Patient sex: M
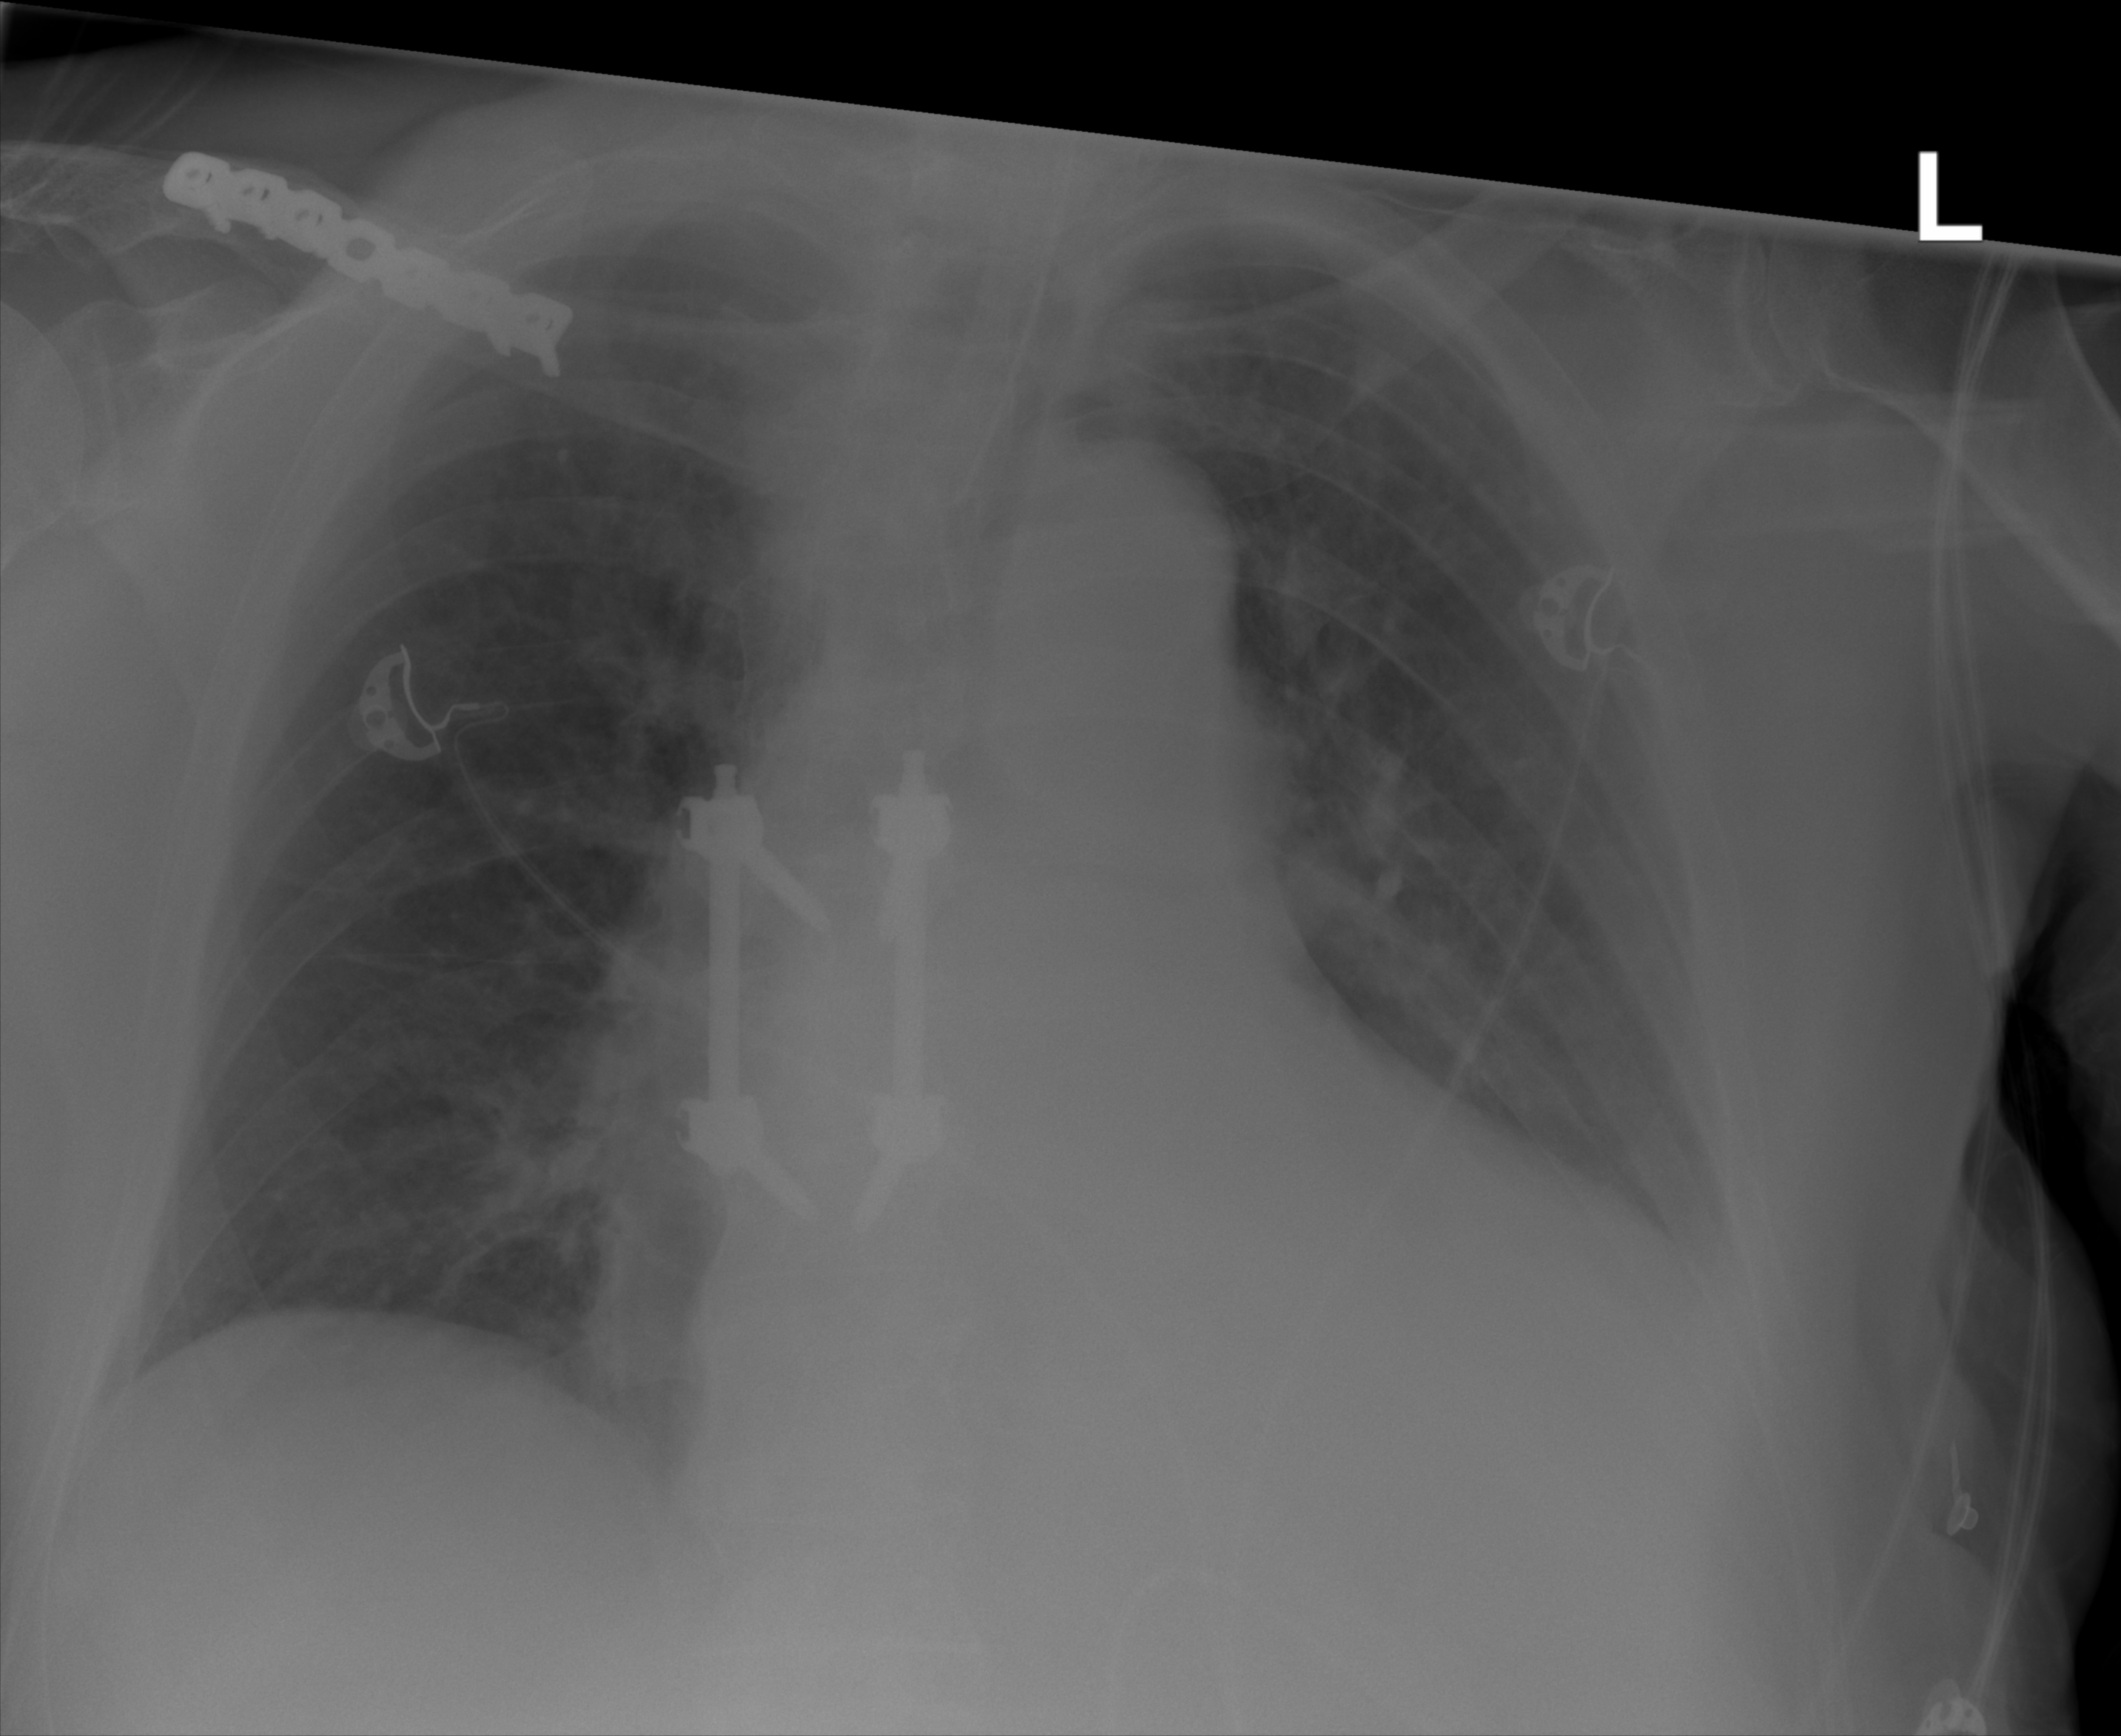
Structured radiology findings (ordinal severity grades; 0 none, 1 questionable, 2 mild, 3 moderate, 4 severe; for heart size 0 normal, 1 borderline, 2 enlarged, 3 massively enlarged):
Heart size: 2
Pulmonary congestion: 0
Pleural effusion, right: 0
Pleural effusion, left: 2
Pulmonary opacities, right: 0
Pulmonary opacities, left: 0
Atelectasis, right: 0
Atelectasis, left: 2